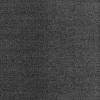
Atmospheric dust classification: dusty